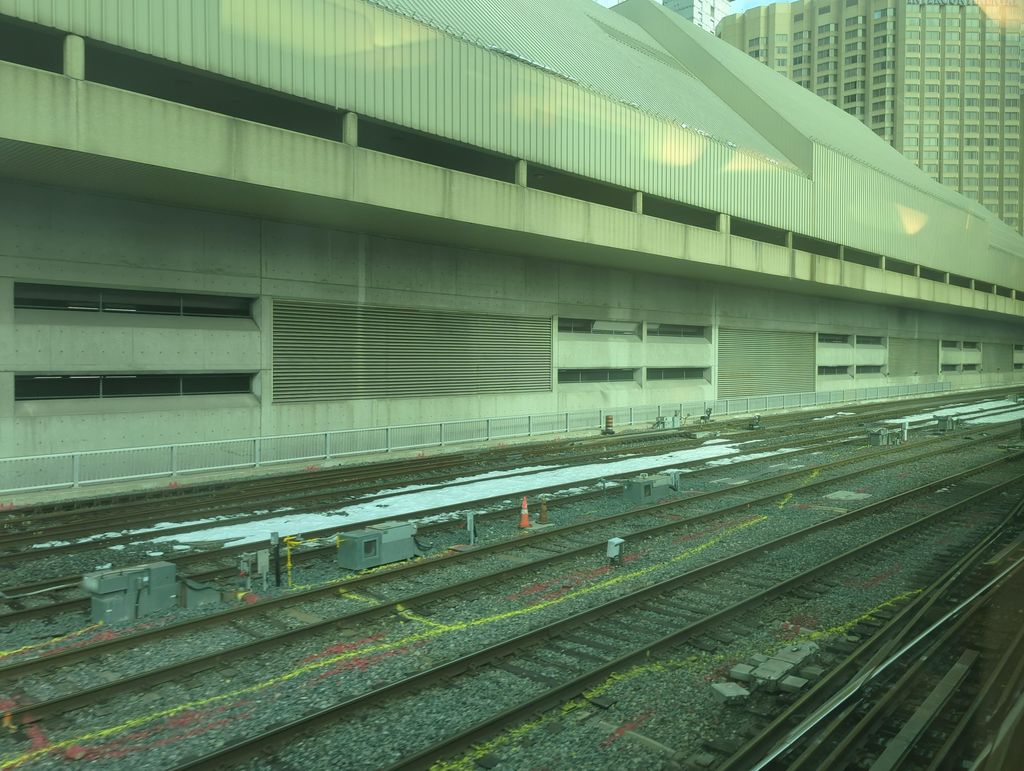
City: toronto